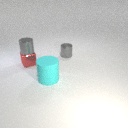
small gray metal cylinder behind large cyan rubber cylinder